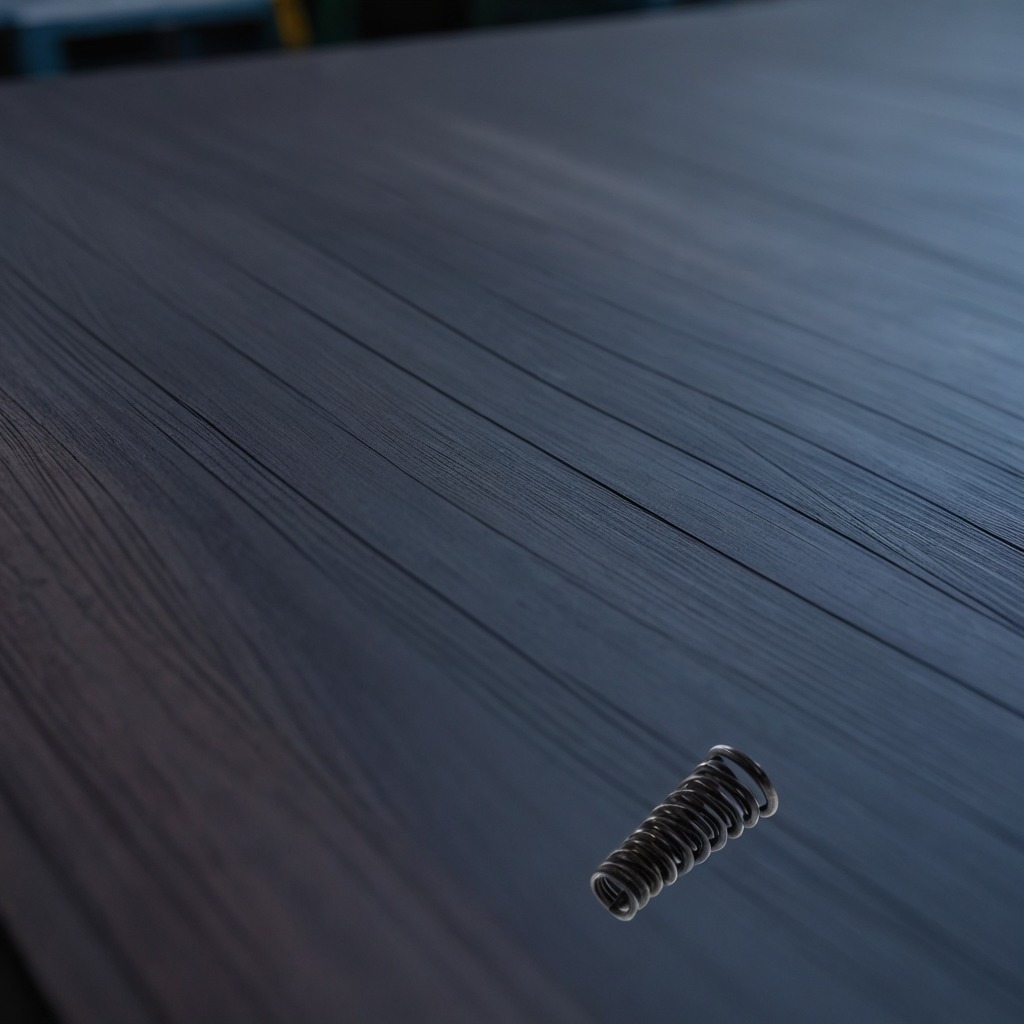
A coiled metal spring is lying on a table with faint burn marks in a small garage at twilight.